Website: apple
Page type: account-selection
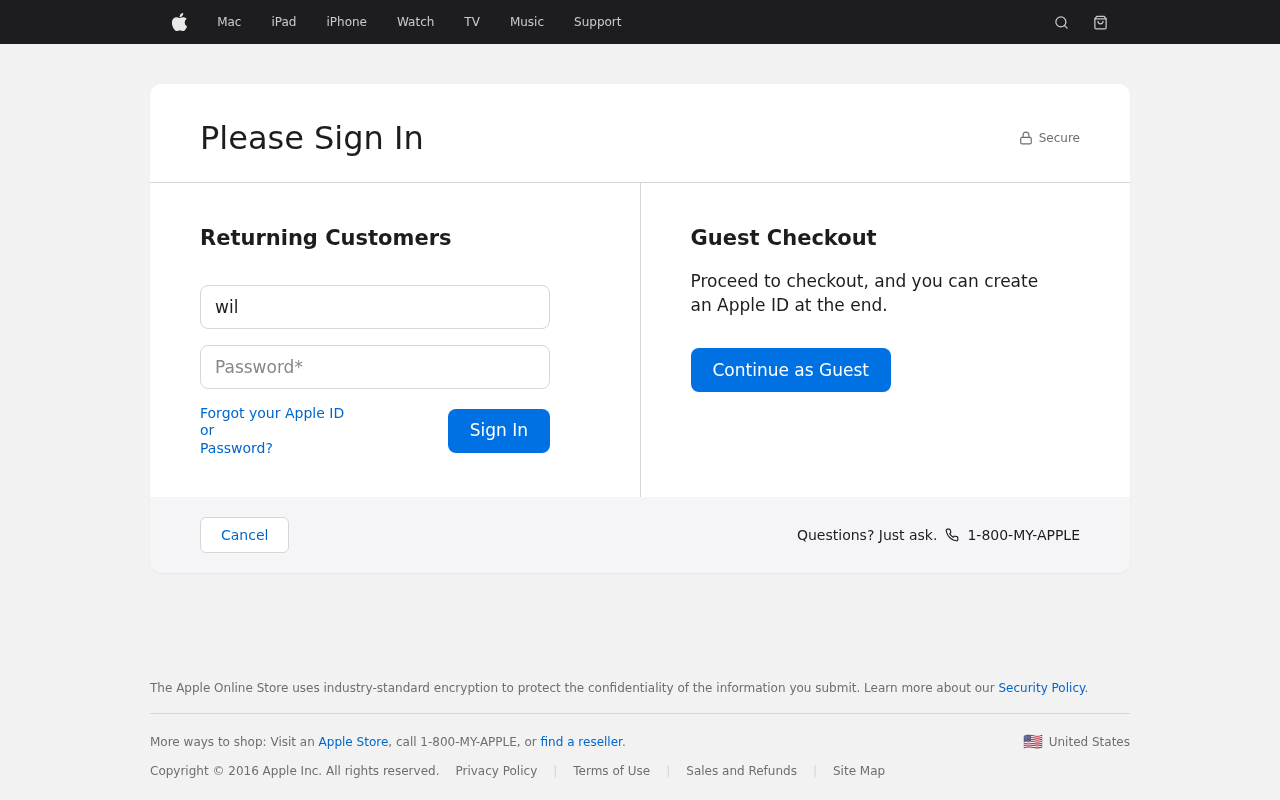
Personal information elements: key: PII_LOGIN_USERNAME
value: william.kirby